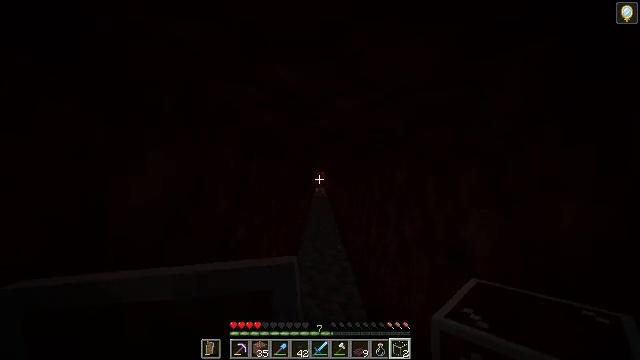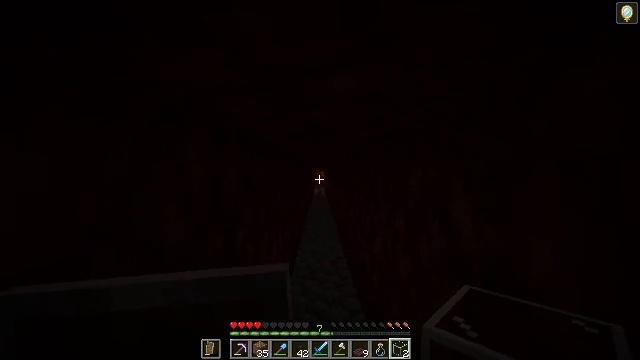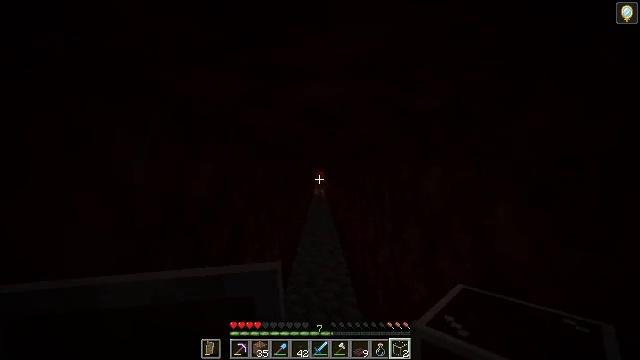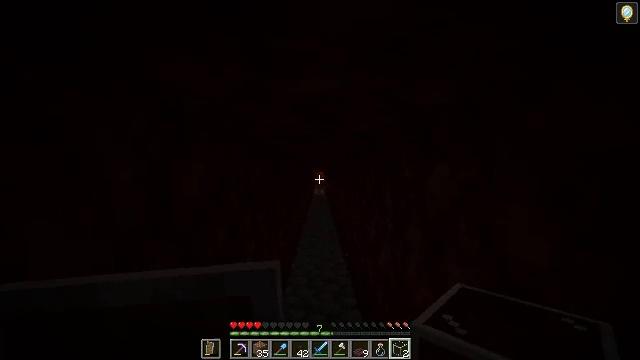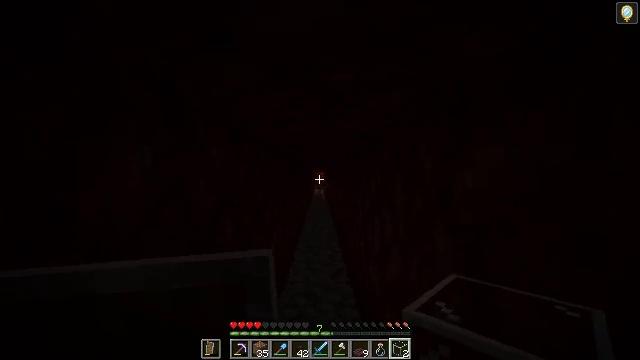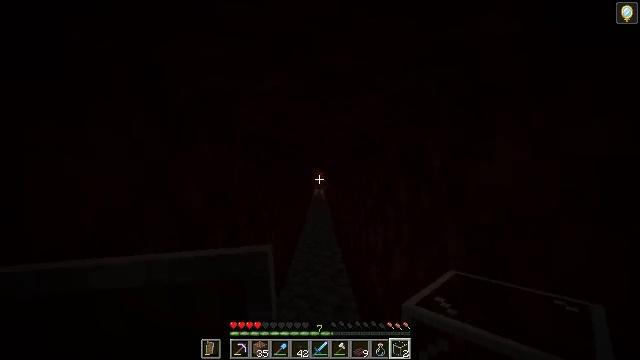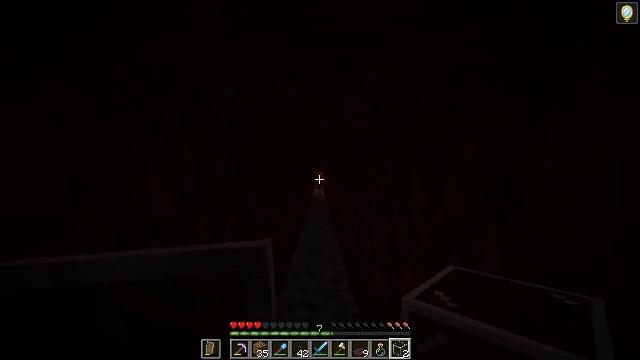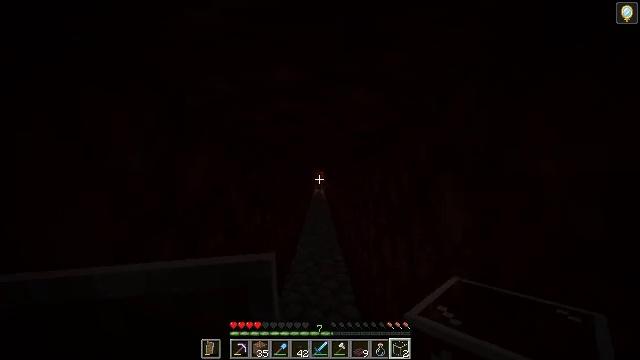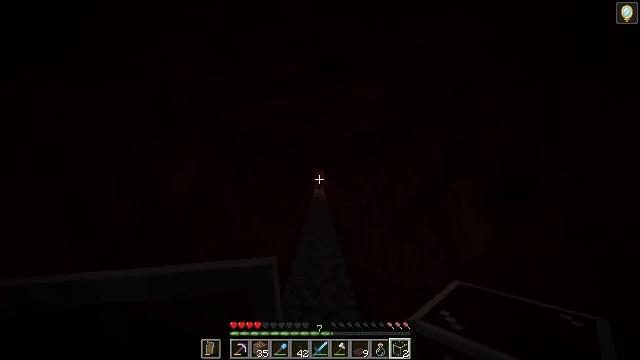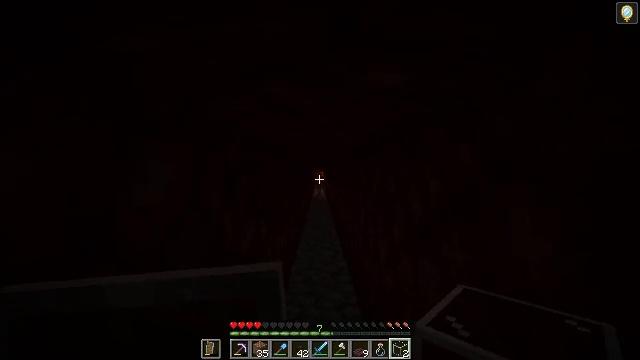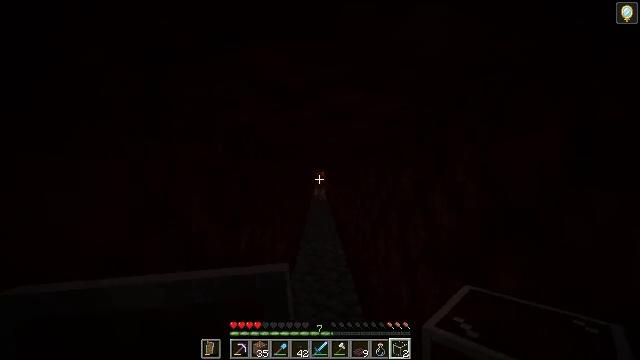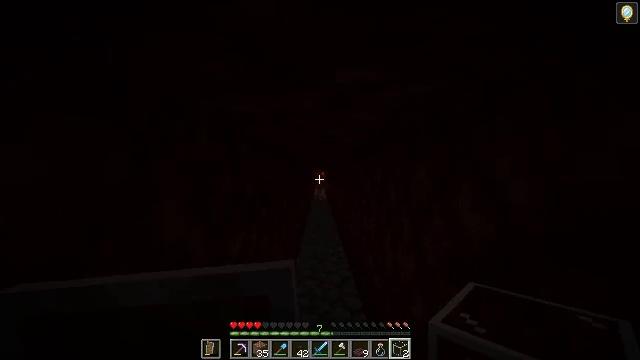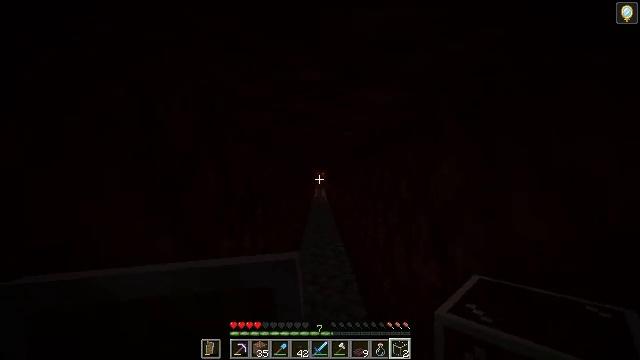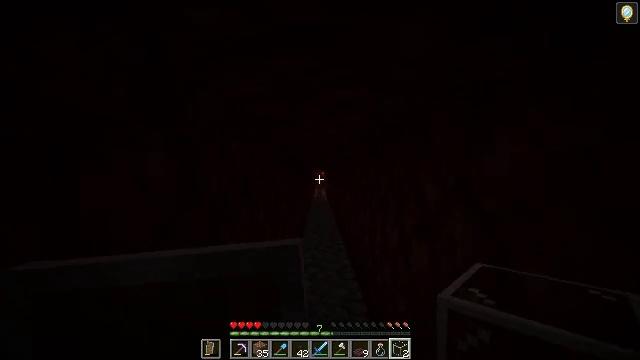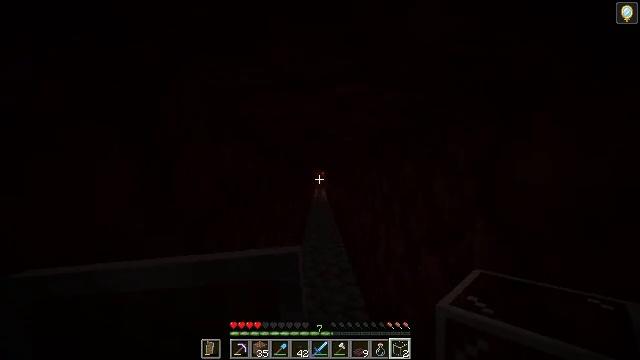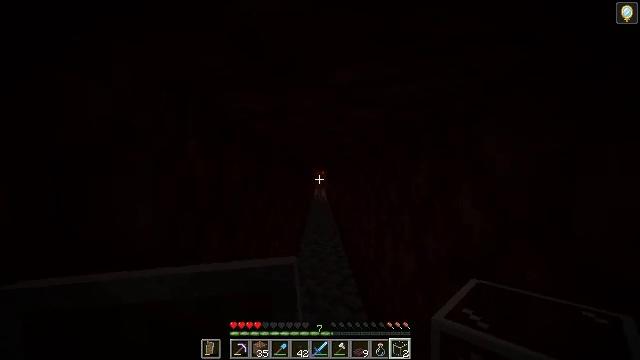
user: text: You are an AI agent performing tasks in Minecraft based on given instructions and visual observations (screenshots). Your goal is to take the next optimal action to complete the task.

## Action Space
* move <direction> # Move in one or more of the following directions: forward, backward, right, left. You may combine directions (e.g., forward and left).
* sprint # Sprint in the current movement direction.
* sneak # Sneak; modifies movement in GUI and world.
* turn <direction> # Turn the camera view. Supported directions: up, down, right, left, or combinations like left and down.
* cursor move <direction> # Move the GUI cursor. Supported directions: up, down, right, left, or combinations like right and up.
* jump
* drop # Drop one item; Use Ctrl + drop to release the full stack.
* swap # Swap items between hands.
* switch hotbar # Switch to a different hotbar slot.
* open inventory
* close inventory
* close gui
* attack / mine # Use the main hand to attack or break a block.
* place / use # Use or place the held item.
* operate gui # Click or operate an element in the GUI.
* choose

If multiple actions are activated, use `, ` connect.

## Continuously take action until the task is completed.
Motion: motion action
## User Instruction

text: Drop a glass block.
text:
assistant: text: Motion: move forward
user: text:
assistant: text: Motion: move forward
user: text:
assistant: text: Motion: move forward
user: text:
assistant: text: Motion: move forward
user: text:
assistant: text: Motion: move forward
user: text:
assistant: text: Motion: move forward
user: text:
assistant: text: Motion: move forward
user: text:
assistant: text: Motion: move forward
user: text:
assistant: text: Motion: move forward
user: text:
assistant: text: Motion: move forward
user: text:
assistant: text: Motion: move forward
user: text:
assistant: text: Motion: move forward
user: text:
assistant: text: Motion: move forward
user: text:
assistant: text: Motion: move forward
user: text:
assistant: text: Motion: move forward
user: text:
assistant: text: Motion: move forward
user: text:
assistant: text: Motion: move forward
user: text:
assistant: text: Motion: move forward
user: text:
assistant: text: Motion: move forward
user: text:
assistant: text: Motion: move forward
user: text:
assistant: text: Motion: move forward
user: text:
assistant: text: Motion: move forward
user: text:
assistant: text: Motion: move forward
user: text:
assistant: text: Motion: move forward
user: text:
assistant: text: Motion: move forward
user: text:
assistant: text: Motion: move forward
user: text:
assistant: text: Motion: move forward
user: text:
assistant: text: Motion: move forward
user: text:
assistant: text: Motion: move forward
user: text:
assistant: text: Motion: move forward